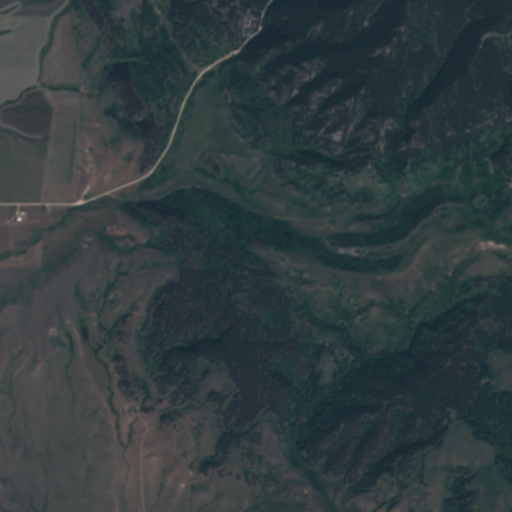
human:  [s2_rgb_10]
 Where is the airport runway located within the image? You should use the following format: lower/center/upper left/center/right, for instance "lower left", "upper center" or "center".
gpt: The airport runway is located in the center left of the image.
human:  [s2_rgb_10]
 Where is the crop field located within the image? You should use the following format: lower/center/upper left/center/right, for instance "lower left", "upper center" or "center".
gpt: The crop field is located in the upper left of the image.
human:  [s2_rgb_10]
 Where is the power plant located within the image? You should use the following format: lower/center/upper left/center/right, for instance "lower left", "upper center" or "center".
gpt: There is no power plant in the image.